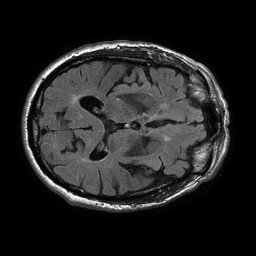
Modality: FLAIR
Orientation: axial
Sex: male
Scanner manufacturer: philips
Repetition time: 11 s
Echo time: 0.125 s